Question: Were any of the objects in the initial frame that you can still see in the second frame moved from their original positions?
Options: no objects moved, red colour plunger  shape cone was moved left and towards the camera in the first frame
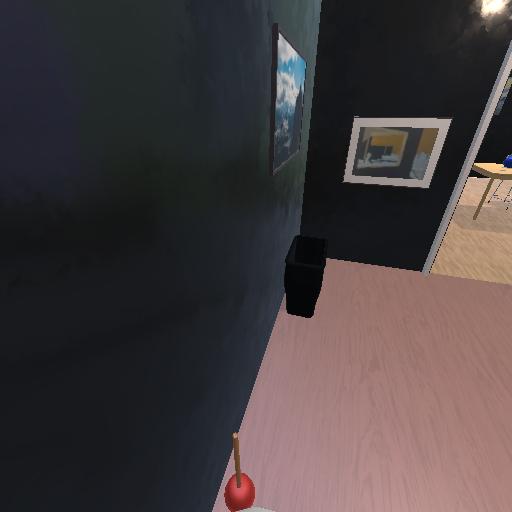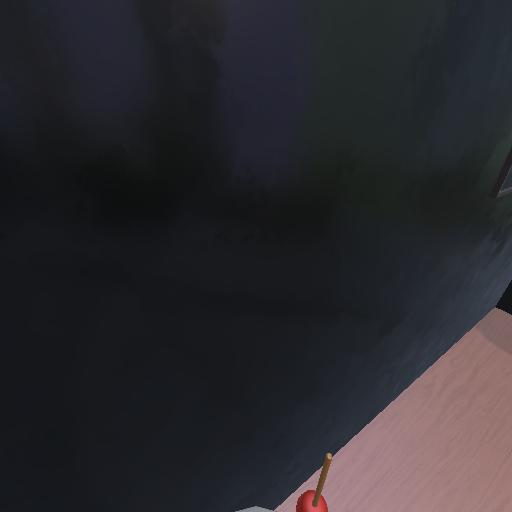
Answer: no objects moved